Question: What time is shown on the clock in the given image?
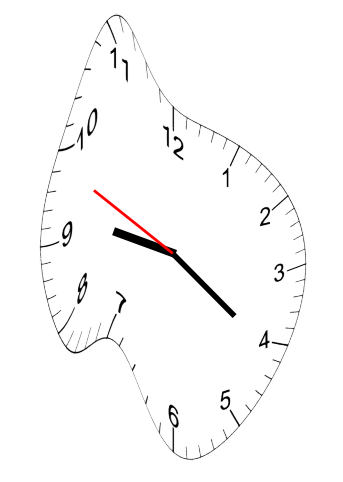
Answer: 09:20:49